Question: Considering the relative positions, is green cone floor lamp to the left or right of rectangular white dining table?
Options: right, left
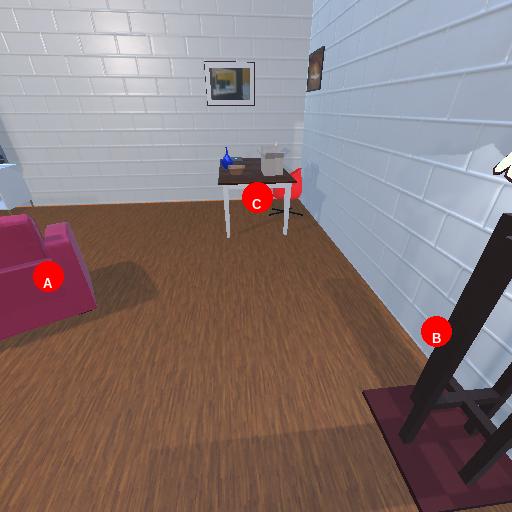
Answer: right